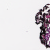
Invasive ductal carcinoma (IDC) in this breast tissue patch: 0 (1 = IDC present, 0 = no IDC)